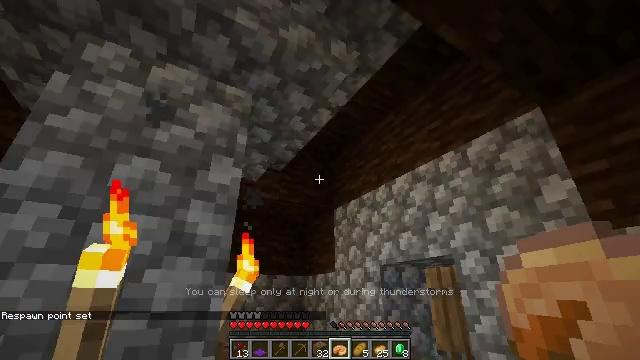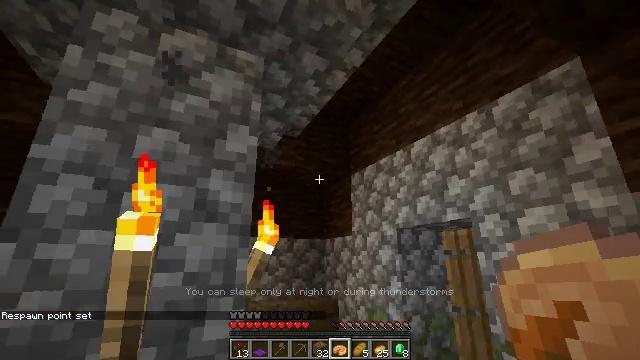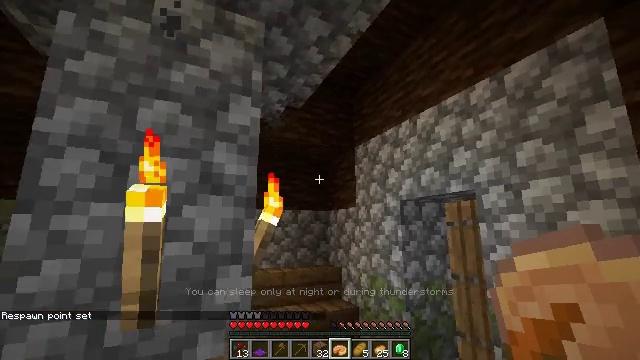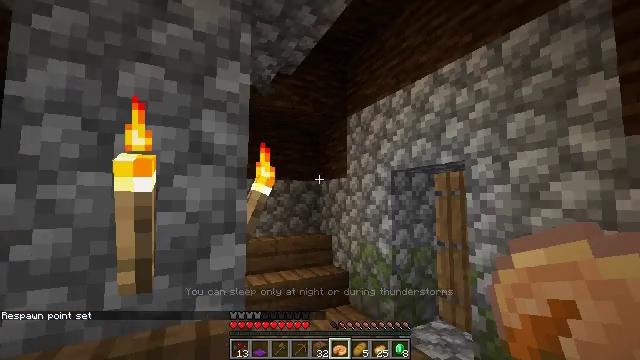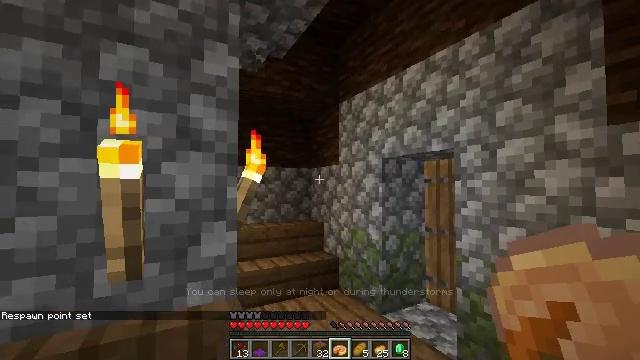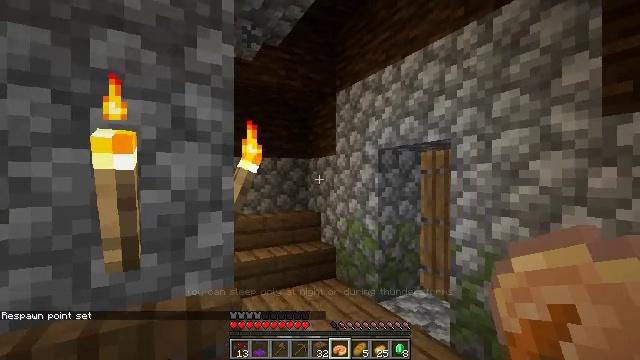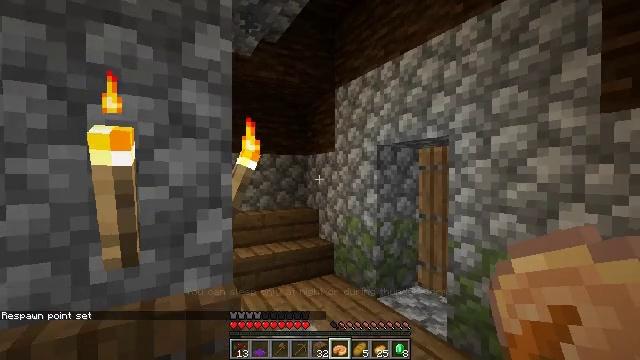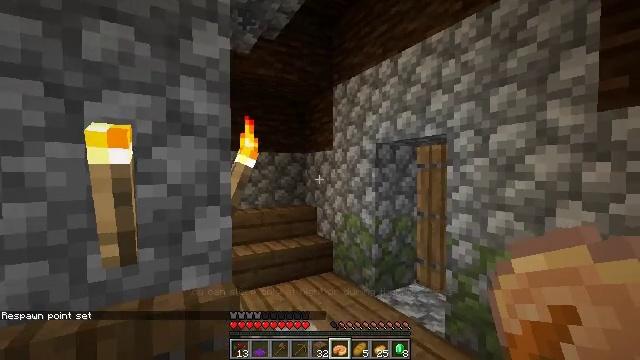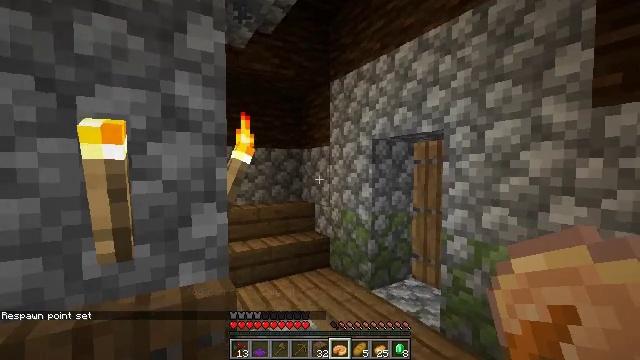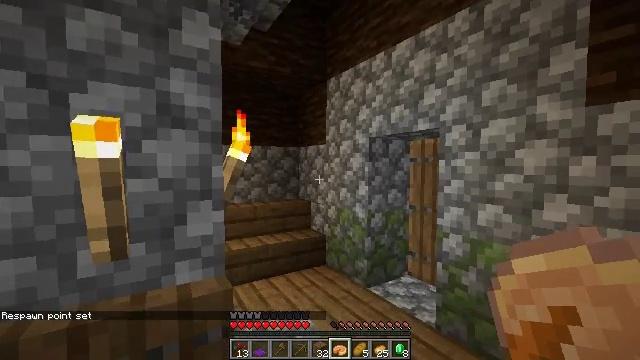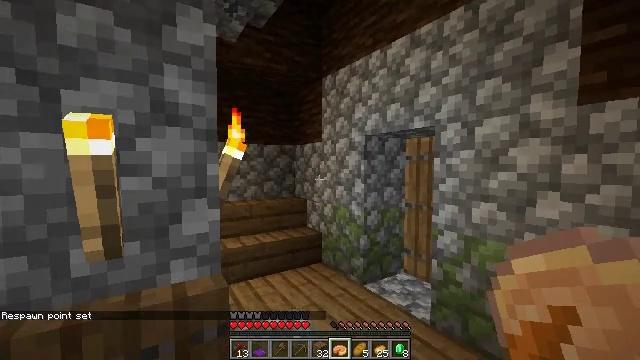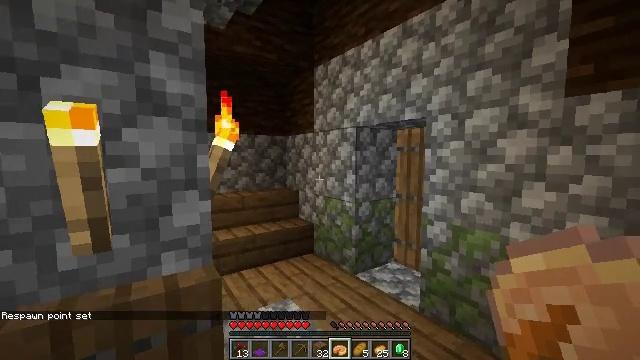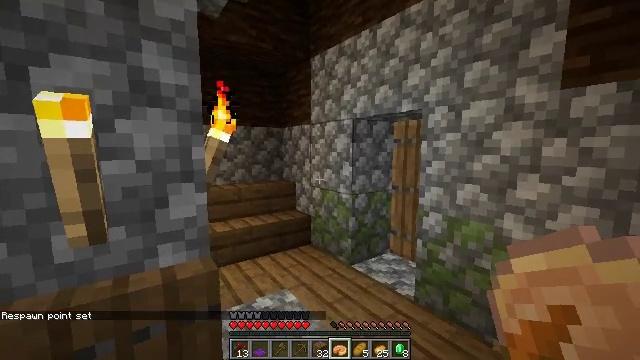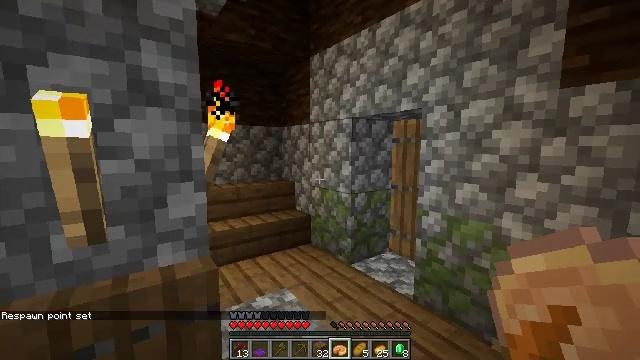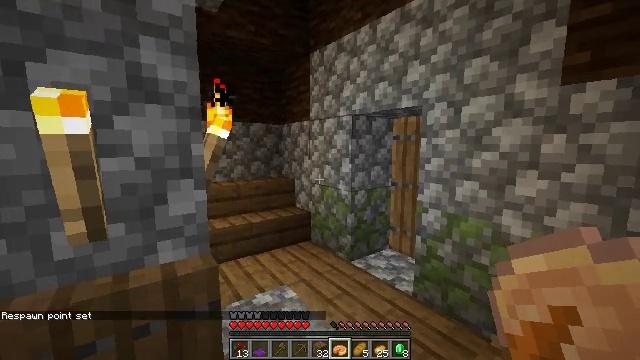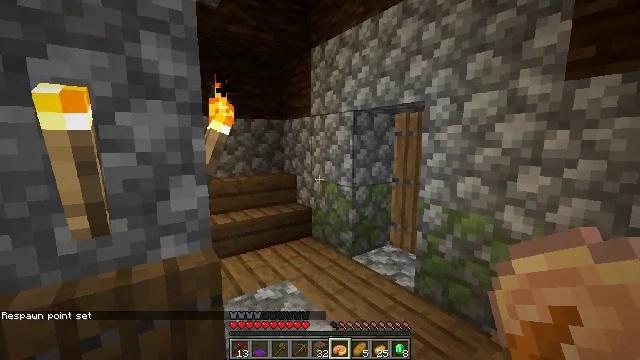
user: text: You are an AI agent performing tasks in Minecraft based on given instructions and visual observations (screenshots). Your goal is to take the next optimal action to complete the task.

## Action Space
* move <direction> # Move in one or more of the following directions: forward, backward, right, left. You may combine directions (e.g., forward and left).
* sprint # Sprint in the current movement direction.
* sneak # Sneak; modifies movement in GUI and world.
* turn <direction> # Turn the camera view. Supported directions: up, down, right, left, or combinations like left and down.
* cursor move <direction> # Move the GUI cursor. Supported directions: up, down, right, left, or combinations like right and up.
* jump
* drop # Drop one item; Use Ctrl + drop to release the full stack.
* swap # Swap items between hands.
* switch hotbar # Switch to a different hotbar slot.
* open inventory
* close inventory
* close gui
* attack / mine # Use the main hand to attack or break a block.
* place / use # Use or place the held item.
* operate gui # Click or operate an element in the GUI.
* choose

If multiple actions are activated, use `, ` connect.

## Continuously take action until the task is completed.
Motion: motion action
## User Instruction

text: Drop a pumpkin pie.
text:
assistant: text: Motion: turn left and down
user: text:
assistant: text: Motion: turn down
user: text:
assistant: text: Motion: turn right and down
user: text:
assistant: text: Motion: turn right and down
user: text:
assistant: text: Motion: turn down
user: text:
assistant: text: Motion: no_op
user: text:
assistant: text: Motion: no_op
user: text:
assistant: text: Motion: no_op
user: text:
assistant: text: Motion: no_op
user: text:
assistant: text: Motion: no_op
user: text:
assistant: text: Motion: turn right and down
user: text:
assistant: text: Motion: turn down
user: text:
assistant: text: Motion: no_op
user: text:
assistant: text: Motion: no_op
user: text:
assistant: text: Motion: no_op
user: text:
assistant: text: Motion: turn down
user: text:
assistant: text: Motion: no_op
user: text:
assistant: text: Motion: no_op
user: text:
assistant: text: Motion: no_op
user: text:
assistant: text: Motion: no_op
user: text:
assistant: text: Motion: drop
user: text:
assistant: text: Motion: drop
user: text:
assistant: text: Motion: drop
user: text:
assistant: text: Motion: drop
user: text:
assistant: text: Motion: drop
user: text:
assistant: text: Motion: no_op
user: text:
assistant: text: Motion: no_op